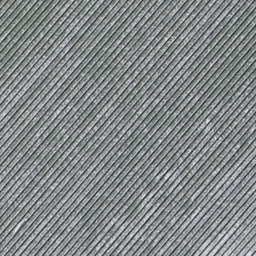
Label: agricultural